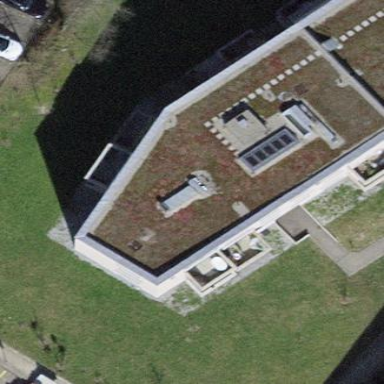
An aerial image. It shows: Building with apartments and flat roof.